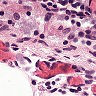
Metastatic tissue present: no